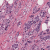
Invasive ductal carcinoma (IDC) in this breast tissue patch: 1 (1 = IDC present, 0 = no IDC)